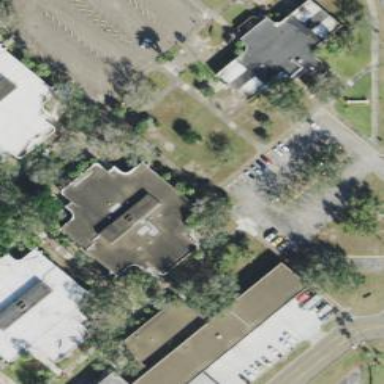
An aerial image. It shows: College building.